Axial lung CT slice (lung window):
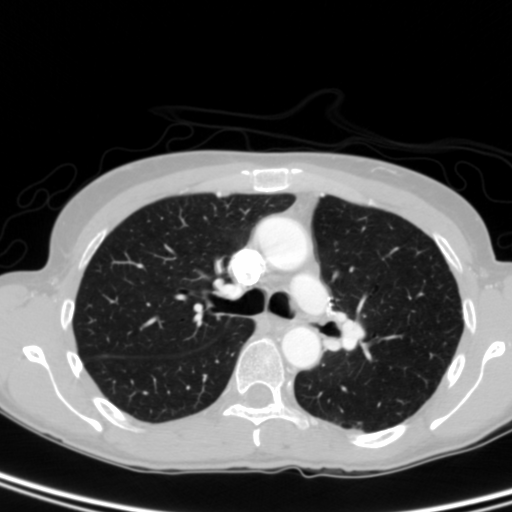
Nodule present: no